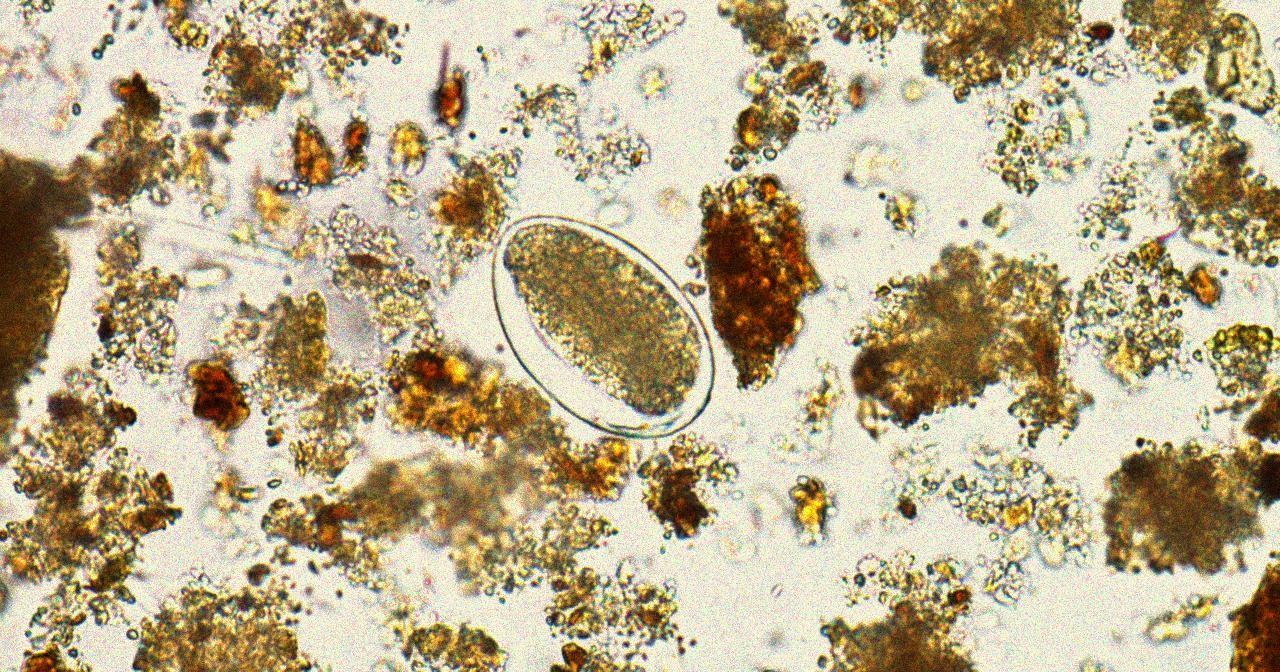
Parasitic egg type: Hookworm egg